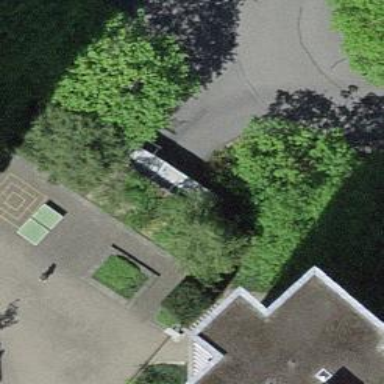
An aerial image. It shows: Parking entrance.